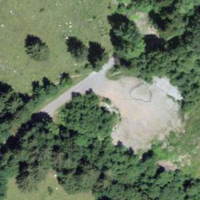
EUNIS habitat code: 44
Species observed at this site:
Gentiana verna